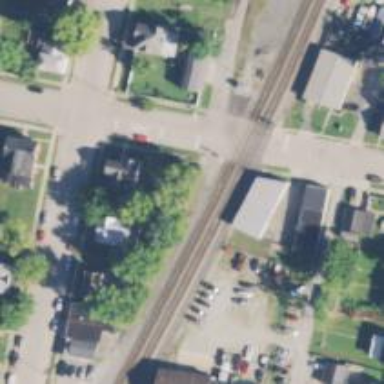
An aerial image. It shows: Railway level crossing.